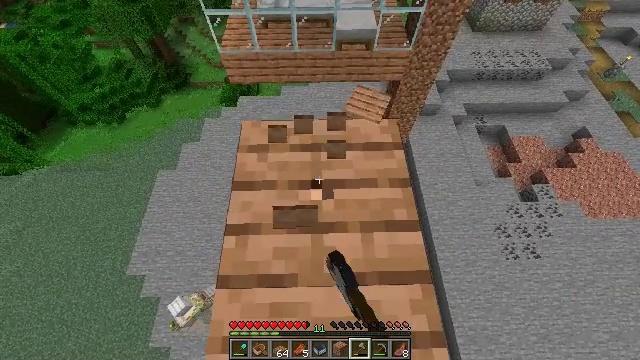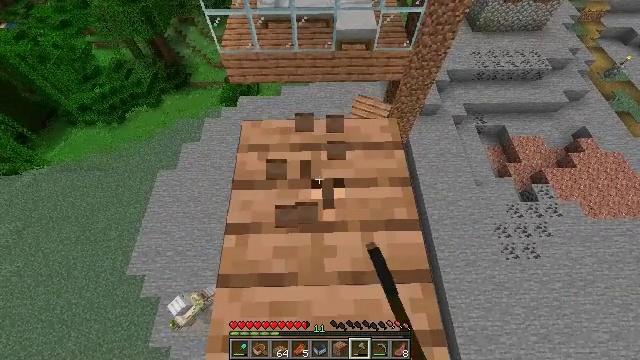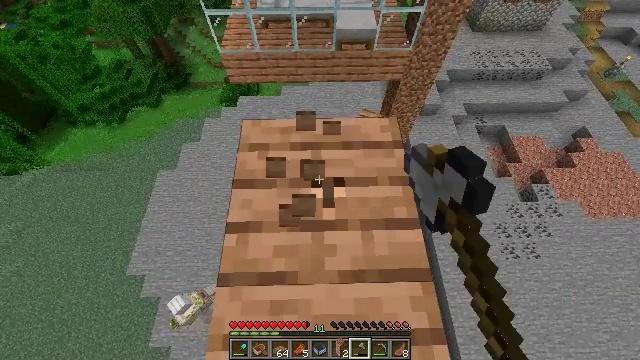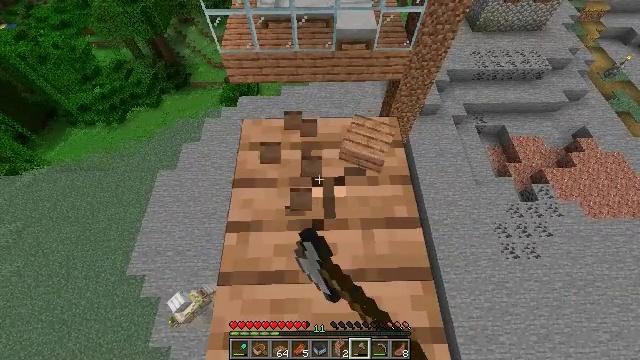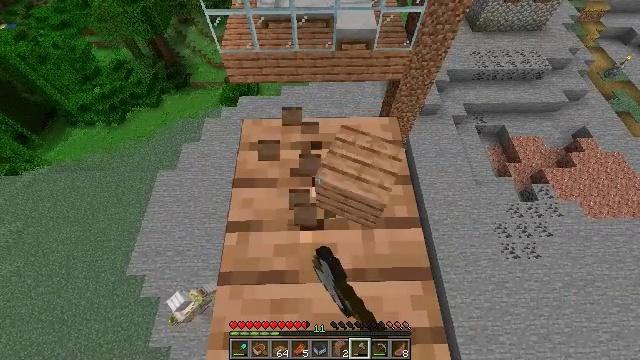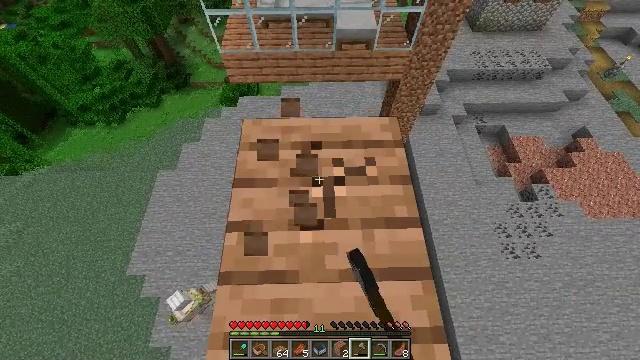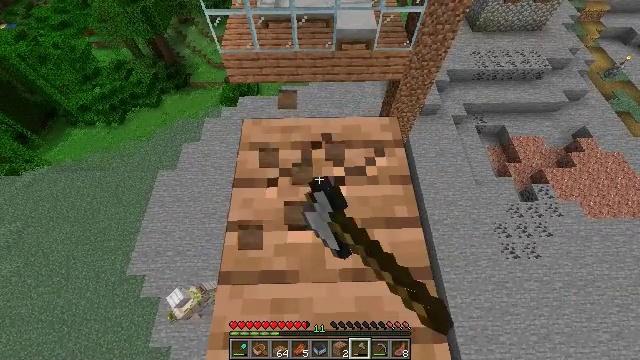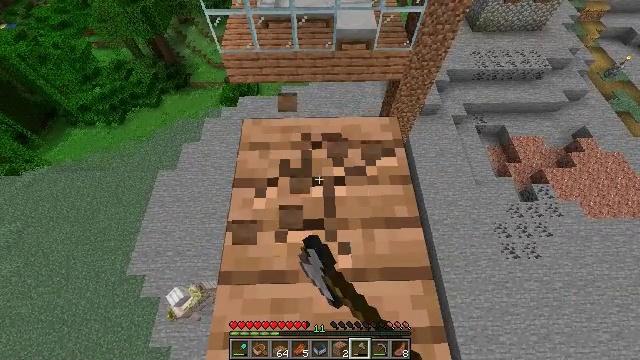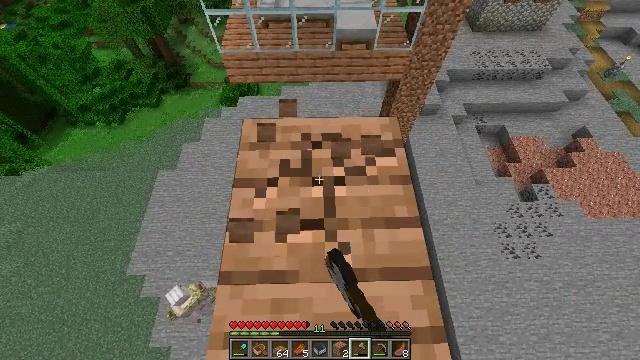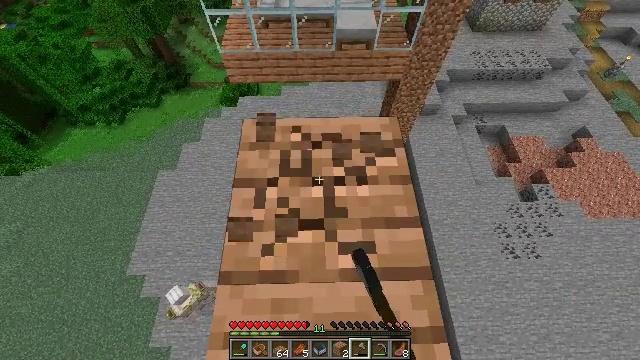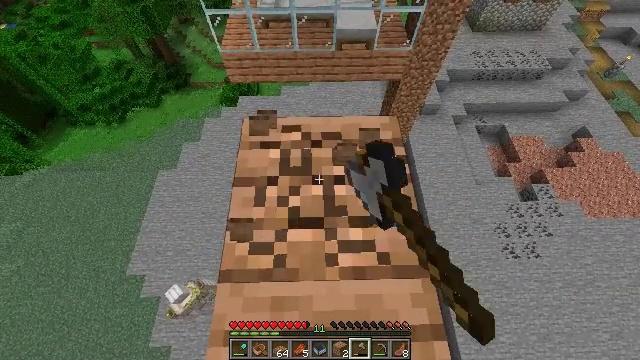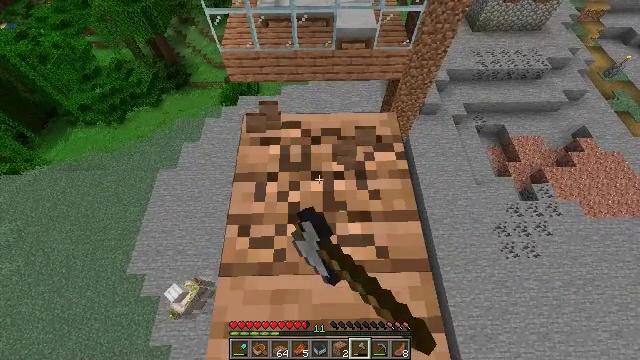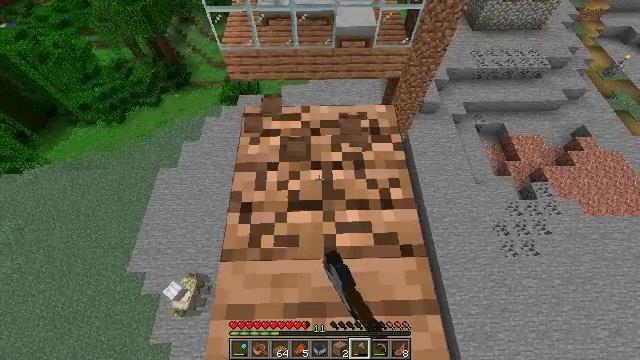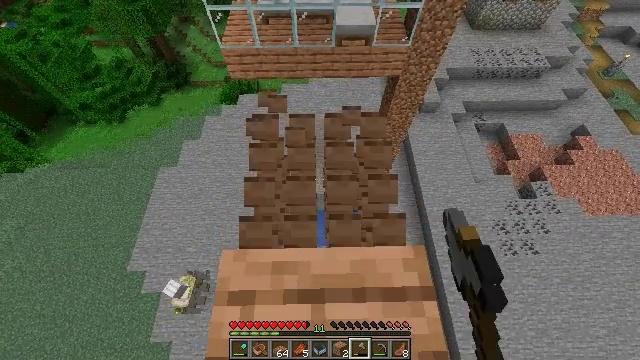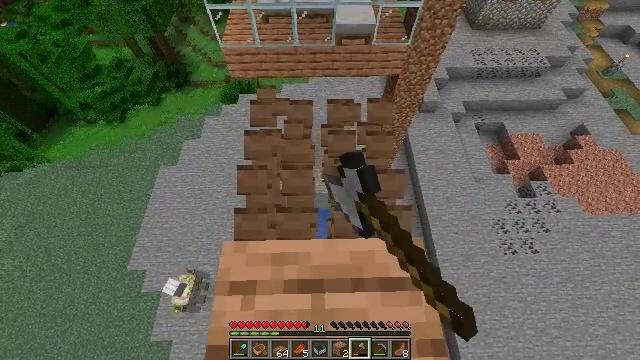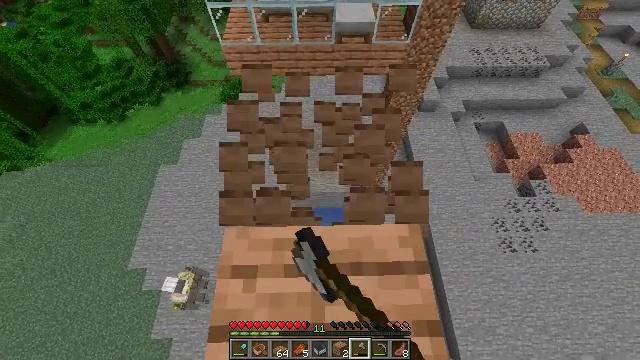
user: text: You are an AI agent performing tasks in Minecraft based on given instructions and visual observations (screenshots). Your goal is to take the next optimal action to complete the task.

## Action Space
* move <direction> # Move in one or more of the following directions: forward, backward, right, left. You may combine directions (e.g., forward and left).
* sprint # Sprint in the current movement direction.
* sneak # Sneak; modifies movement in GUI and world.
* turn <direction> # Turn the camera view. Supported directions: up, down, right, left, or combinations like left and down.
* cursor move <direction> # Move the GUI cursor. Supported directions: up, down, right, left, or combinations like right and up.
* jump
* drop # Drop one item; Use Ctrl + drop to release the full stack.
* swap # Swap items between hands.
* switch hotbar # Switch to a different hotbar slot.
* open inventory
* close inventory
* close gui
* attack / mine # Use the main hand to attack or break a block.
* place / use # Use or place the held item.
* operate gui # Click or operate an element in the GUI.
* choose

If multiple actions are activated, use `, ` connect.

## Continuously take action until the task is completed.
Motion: motion action
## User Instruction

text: Harvest jungle planks from a wall or floor.
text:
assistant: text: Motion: sneak, attack / mine
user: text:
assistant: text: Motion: sneak, attack / mine
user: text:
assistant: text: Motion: sneak, attack / mine
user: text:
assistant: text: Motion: sneak, attack / mine
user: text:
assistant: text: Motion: sneak, attack / mine
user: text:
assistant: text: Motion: sneak, attack / mine
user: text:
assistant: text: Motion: sneak, attack / mine
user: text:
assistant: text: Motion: sneak, attack / mine
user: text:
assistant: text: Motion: sneak, attack / mine
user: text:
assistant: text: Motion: move back, sneak, attack / mine
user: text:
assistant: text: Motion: move back, sneak, attack / mine
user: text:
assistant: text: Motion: move back, sneak, attack / mine
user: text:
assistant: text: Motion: move back, sneak, attack / mine
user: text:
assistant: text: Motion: move back, sneak, attack / mine
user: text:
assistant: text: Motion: move back, sneak, attack / mine
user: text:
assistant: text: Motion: move back, sneak, attack / mine
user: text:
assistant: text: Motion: move back, sneak, attack / mine
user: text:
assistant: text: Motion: move back, sneak, attack / mine
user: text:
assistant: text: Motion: move back, sneak, attack / mine
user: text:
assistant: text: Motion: move back, sneak, attack / mine
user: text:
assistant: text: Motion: move back, sneak, attack / mine
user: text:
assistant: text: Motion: move back, sneak, attack / mine
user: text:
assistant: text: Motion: move back, sneak, attack / mine
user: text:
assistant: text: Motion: move back, sneak, attack / mine
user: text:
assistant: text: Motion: move back, sneak, attack / mine
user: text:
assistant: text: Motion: move back, sneak, attack / mine
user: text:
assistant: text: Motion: sneak, attack / mine
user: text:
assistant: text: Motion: sneak, attack / mine
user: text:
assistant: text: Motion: sneak, attack / mine
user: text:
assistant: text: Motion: sneak, attack / mine